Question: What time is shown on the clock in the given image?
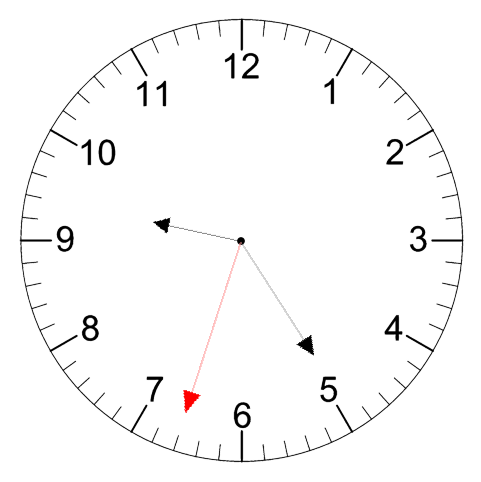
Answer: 09:24:33